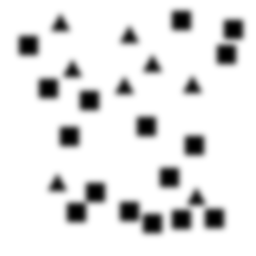
Squares: 16
Triangles: 8
Stars: 0
Total shapes: 24